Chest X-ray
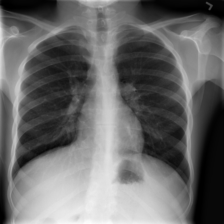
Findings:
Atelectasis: negative
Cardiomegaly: negative
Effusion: negative
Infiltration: positive
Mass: negative
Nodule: negative
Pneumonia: negative
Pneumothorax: negative
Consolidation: negative
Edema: negative
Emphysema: negative
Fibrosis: negative
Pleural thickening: negative
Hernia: negative